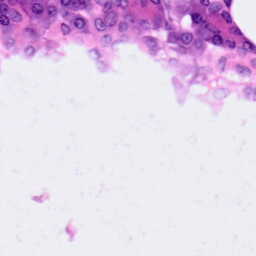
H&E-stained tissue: Pancreatic